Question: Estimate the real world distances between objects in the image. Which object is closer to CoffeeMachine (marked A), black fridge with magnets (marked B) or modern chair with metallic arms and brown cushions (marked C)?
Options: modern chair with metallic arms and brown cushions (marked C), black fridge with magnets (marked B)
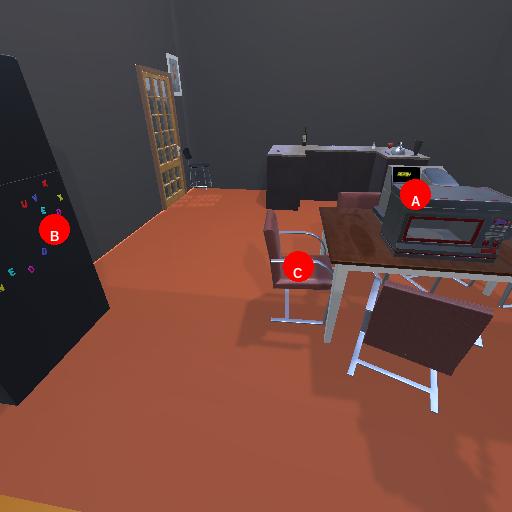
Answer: modern chair with metallic arms and brown cushions (marked C)